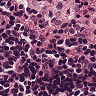
Metastatic tissue present: no